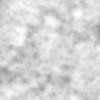
Label: no_change